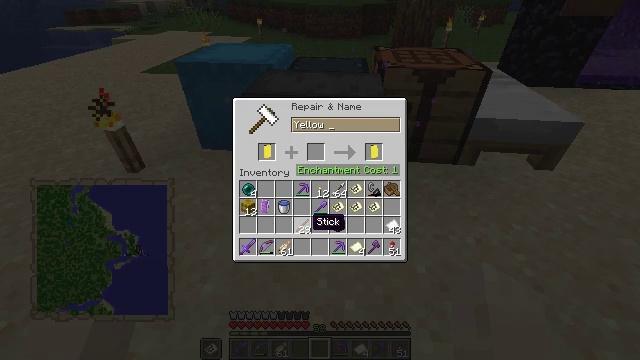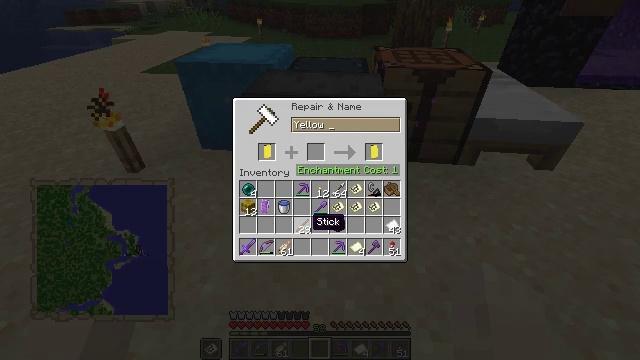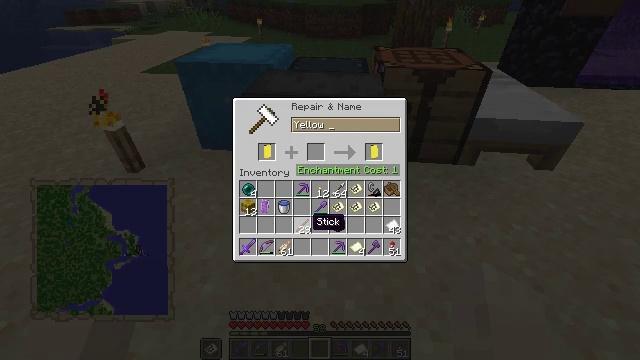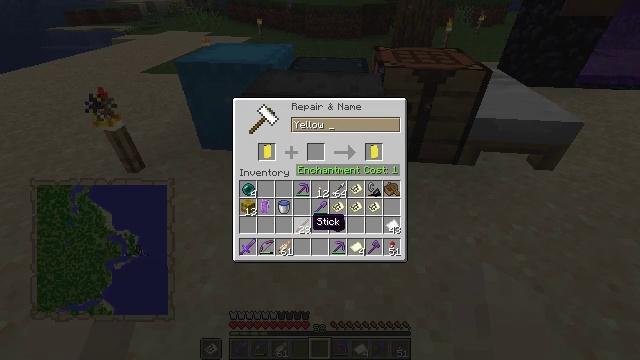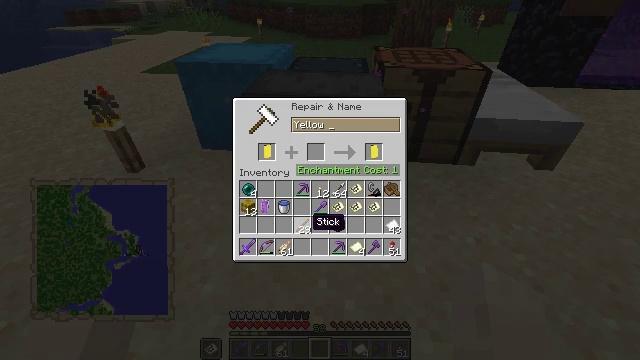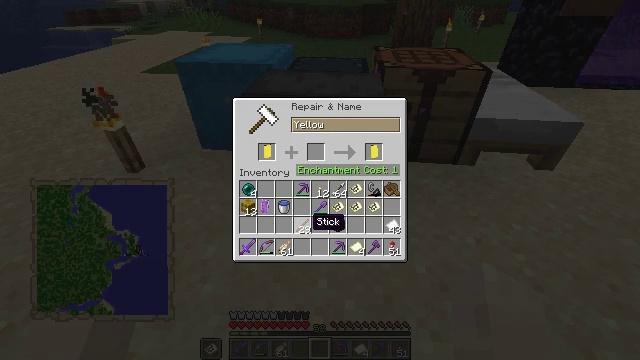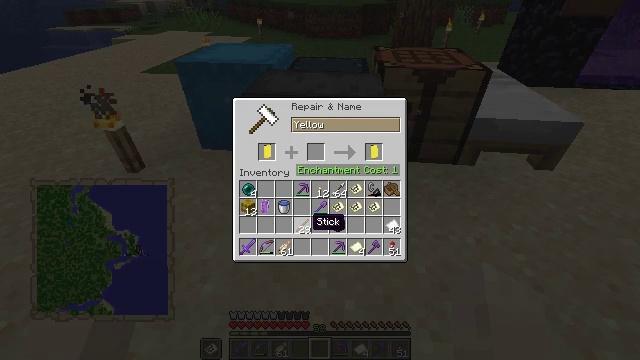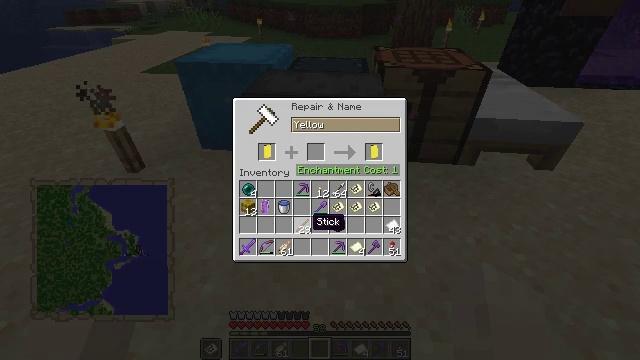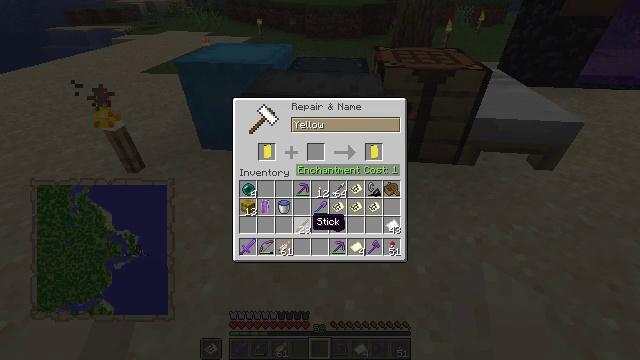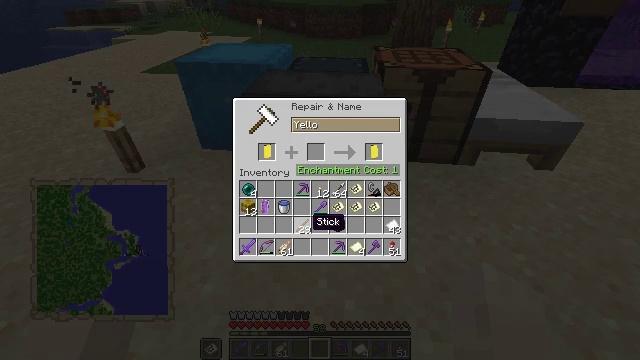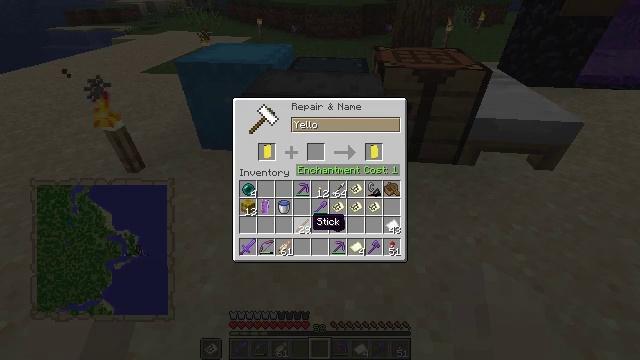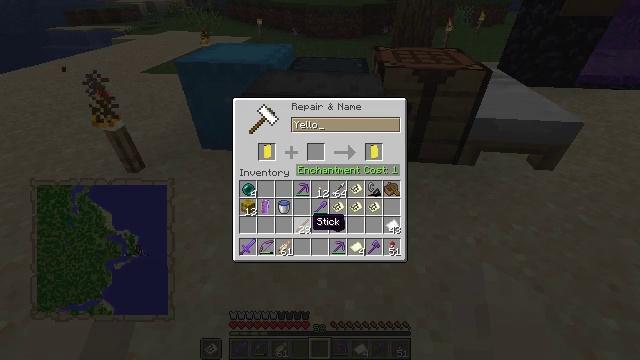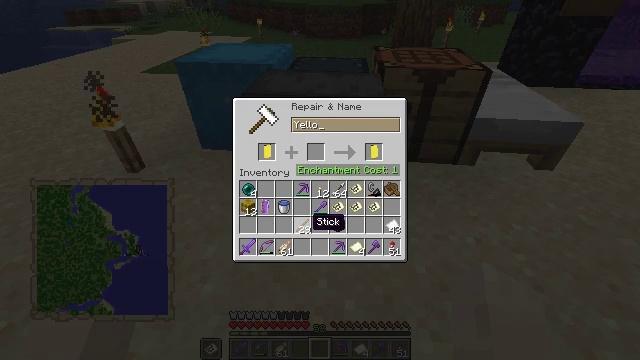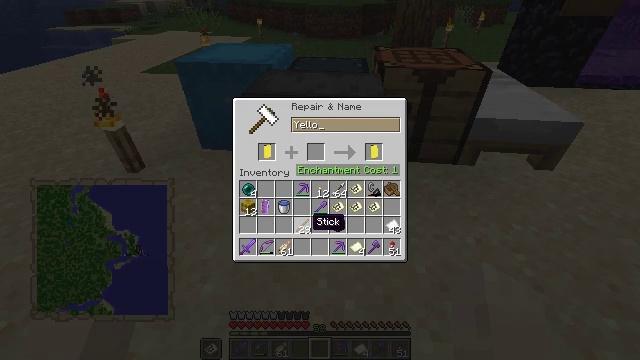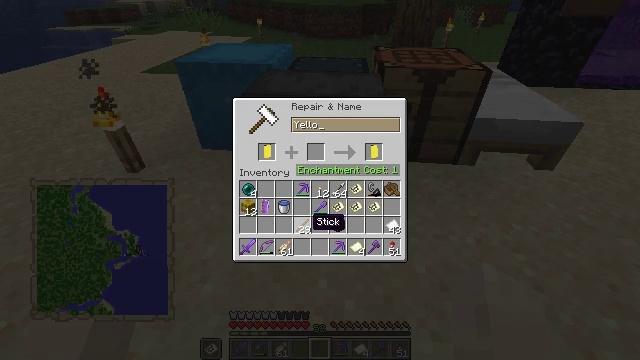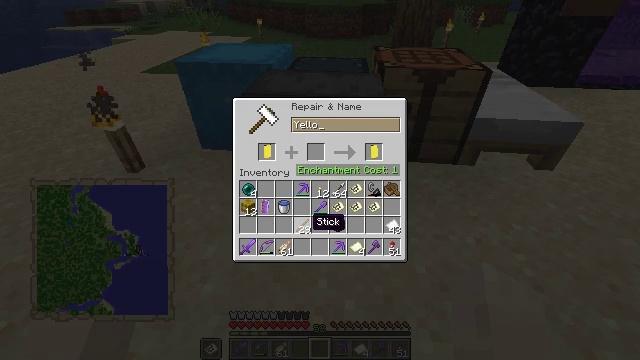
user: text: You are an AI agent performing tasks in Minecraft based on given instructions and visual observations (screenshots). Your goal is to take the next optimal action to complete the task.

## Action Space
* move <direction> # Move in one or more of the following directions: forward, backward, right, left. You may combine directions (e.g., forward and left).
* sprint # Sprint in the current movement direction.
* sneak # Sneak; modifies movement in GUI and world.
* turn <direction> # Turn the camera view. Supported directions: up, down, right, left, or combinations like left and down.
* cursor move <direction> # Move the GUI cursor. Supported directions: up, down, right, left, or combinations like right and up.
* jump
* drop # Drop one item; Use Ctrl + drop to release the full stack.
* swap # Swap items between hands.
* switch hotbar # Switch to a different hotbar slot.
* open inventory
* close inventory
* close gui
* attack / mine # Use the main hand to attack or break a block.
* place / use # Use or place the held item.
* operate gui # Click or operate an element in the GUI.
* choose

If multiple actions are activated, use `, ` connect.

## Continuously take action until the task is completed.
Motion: motion action
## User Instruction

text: Reuse the anvil by mining it.
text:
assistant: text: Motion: no_op
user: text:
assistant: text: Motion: no_op
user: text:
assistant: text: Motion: no_op
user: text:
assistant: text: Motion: no_op
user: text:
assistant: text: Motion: no_op
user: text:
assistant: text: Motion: no_op
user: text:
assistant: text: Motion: no_op
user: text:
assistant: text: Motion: no_op
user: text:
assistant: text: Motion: no_op
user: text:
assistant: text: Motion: no_op
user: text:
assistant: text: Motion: no_op
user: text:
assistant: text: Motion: no_op
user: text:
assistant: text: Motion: no_op
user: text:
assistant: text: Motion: no_op
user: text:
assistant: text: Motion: no_op
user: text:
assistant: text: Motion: no_op
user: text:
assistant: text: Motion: no_op
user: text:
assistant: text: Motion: no_op
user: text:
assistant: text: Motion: no_op
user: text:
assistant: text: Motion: no_op
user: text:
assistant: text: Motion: no_op
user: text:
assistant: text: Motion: no_op
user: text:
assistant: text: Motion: no_op
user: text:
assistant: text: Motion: no_op
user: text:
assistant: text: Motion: no_op
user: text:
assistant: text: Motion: no_op
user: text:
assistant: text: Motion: no_op
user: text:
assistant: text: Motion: no_op
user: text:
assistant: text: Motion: no_op
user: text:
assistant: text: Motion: no_op